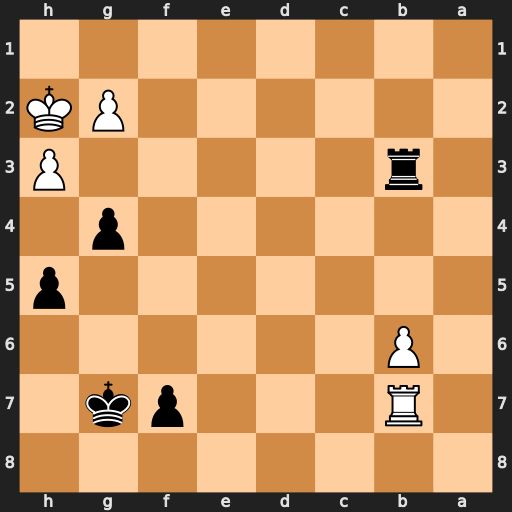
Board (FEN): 8/1R3pk1/1P6/7p/6p1/1r5P/6PK/8
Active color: b
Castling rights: -
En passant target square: -
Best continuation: g3+ Kg1 Rb1#